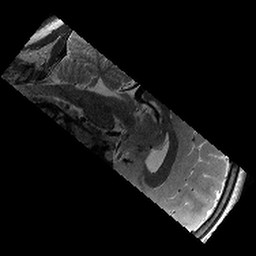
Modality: T2w
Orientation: sagittal
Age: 13
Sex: male
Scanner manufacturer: siemens
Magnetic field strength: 3 T
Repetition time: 9.23 s
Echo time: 0.067 s